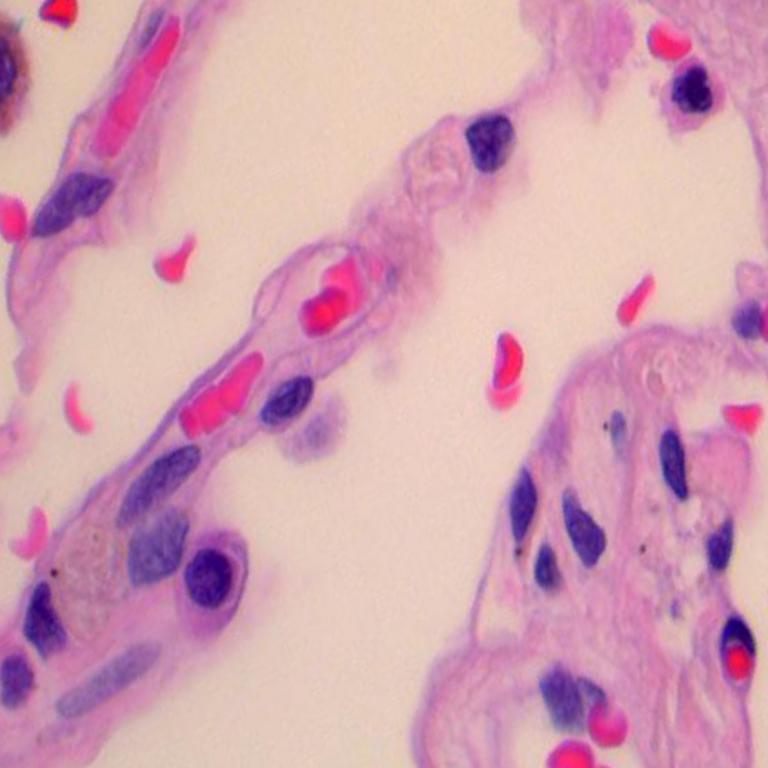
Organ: lung
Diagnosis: benign